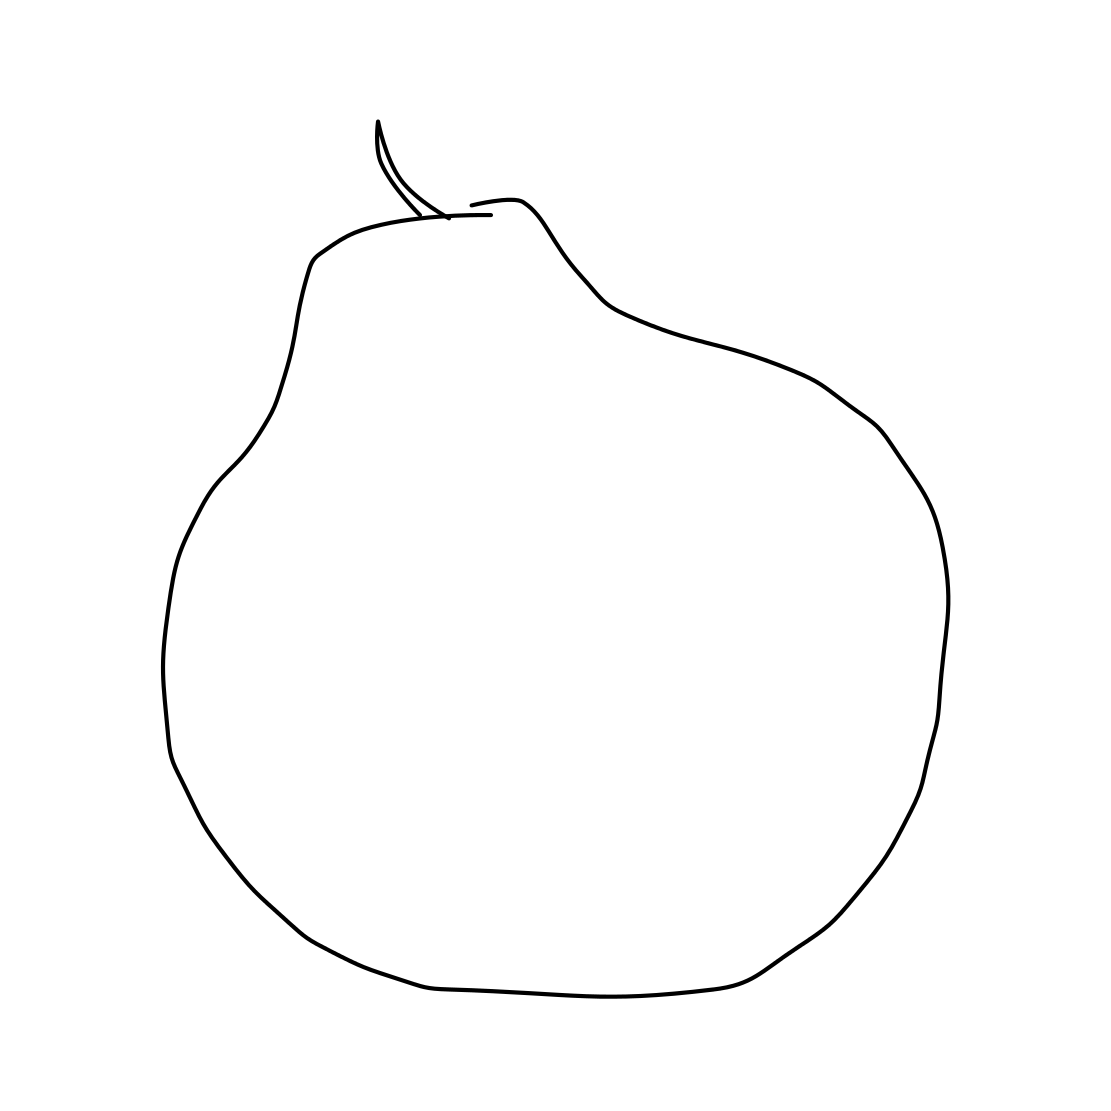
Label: pear